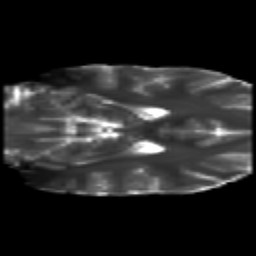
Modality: T2w
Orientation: coronal
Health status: healthy
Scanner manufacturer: siemens
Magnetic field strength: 3 T
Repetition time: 10 s
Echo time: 0.092 s